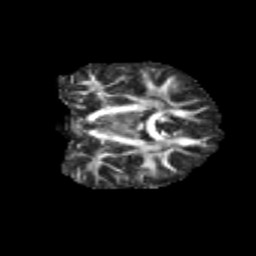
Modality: FA
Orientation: coronal
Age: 12
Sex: male
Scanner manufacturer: siemens
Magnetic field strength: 3 T
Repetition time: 3.8 s
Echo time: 0.07 s